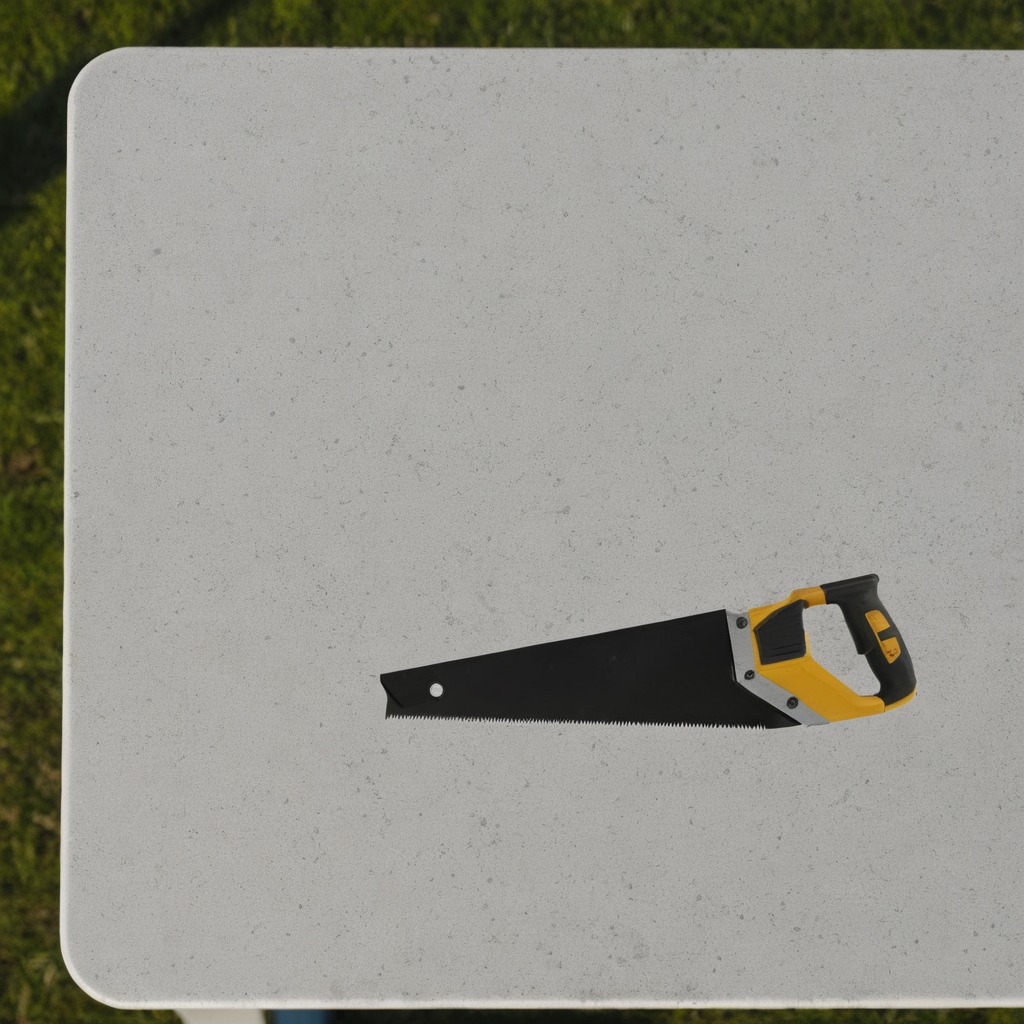
A metal saw is lying on a clean utility table in a temporary outdoor tool station textured surface afternoon light completely empty no clutter no objects on or around the table